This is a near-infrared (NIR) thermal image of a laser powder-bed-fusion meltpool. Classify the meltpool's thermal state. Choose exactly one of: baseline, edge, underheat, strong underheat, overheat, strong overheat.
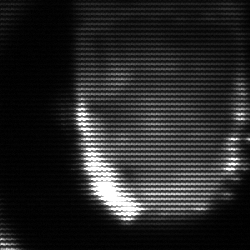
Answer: baseline